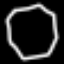
Label: octagon